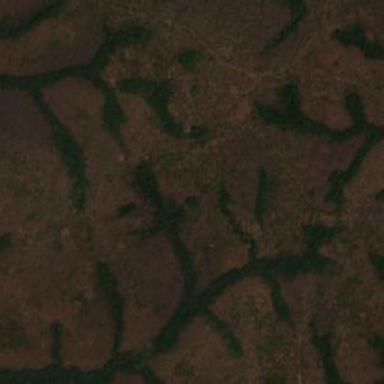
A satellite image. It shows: Forest area.